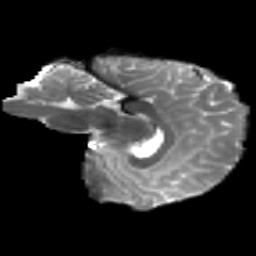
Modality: T2w
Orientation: sagittal
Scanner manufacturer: siemens
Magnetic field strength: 3 T
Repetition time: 4.16 s
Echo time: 0.0806 s